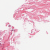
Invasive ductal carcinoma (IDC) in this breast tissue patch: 0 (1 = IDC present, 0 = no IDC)